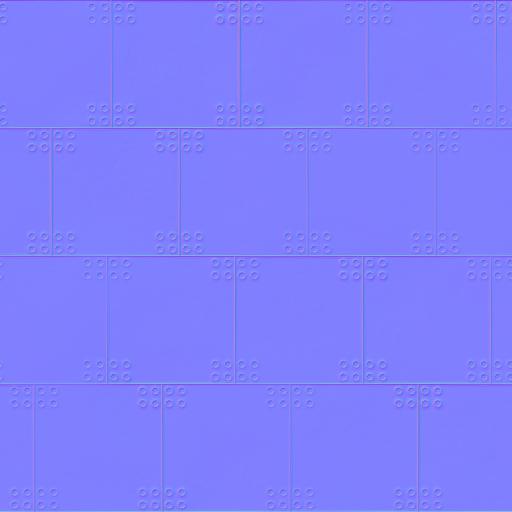
brushed bumpy metal plates scratches silver steel